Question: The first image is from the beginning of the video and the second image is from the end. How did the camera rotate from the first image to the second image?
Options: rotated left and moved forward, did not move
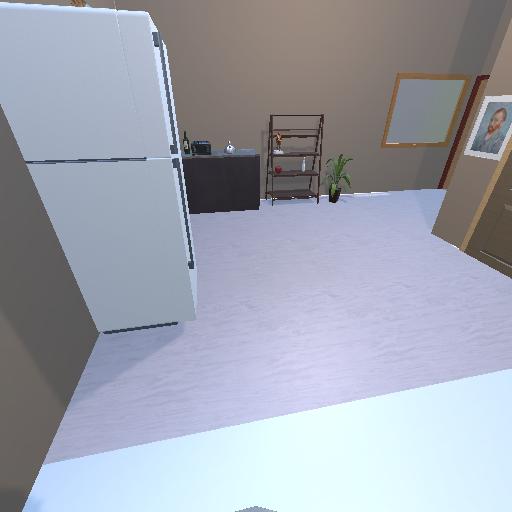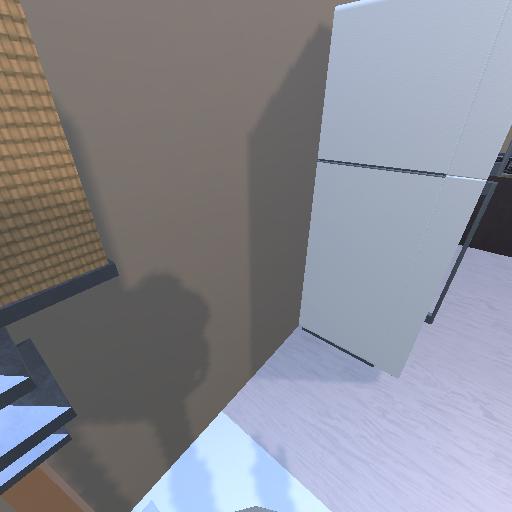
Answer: rotated left and moved forward